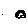
Label: cloud